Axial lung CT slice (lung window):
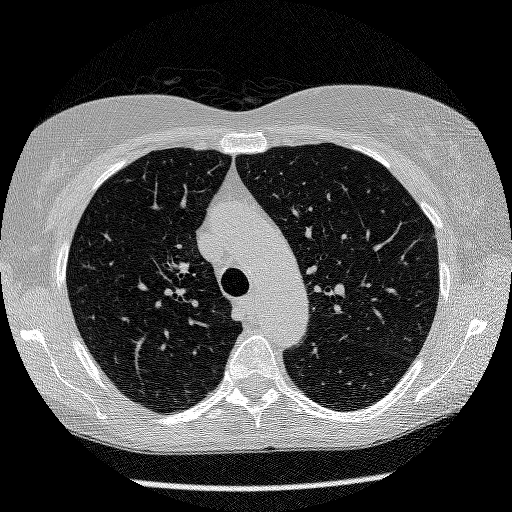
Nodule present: no